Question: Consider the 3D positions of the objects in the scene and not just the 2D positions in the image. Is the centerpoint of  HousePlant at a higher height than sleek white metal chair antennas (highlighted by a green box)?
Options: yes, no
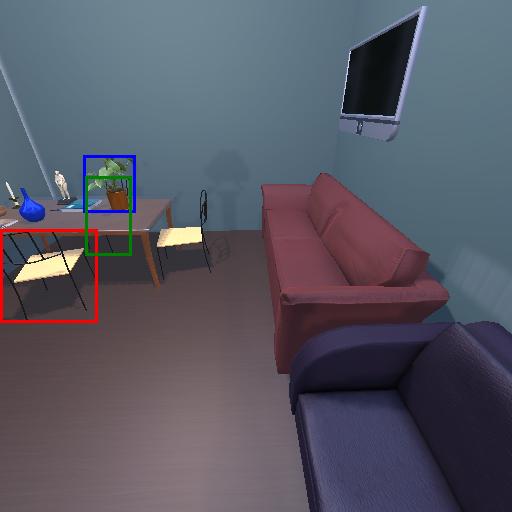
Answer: yes